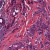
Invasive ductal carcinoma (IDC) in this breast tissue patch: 1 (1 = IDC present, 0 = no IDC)